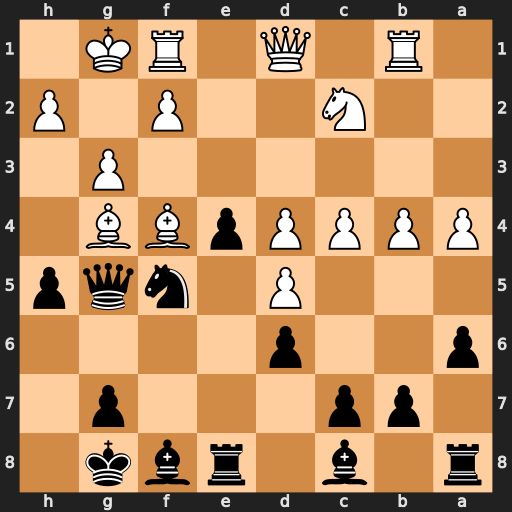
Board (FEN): r1b1rbk1/1pp3p1/p2p4/3P1nqp/PPPPpBB1/6P1/2N2P1P/1R1Q1RK1
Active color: b
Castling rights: -
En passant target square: -
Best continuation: Qxg4 Qxg4 hxg4